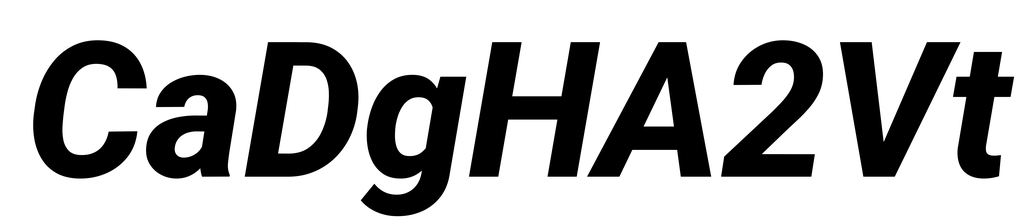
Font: Roboto-Italic_ExtraBold_Italic